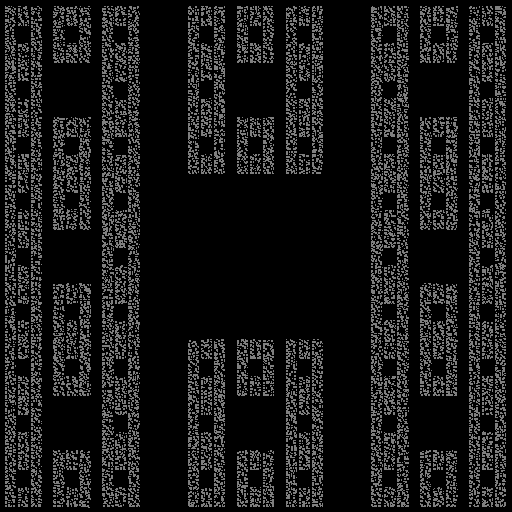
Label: sierpinski_carpet